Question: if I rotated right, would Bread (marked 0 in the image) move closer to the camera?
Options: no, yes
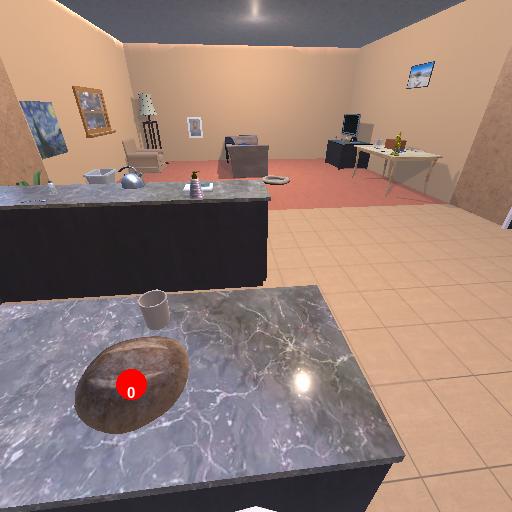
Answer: no